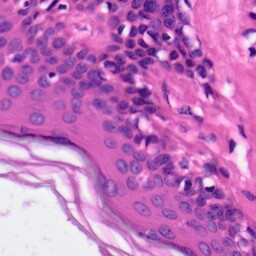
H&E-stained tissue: Skin